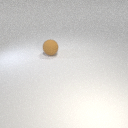
large brown rubber sphere